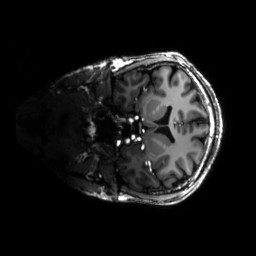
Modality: T1w
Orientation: coronal
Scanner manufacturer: siemens
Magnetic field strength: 6.98 T
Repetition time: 2.3 s
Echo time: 0.00266 s